Field crop: maize
Growth stage: 2
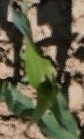
Species: maize